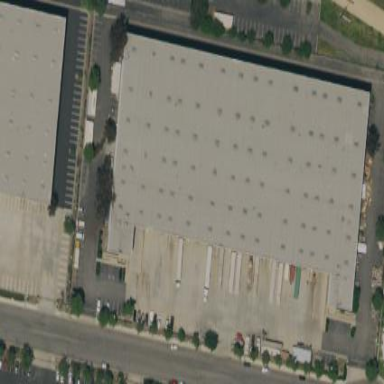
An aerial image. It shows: Warehouse.